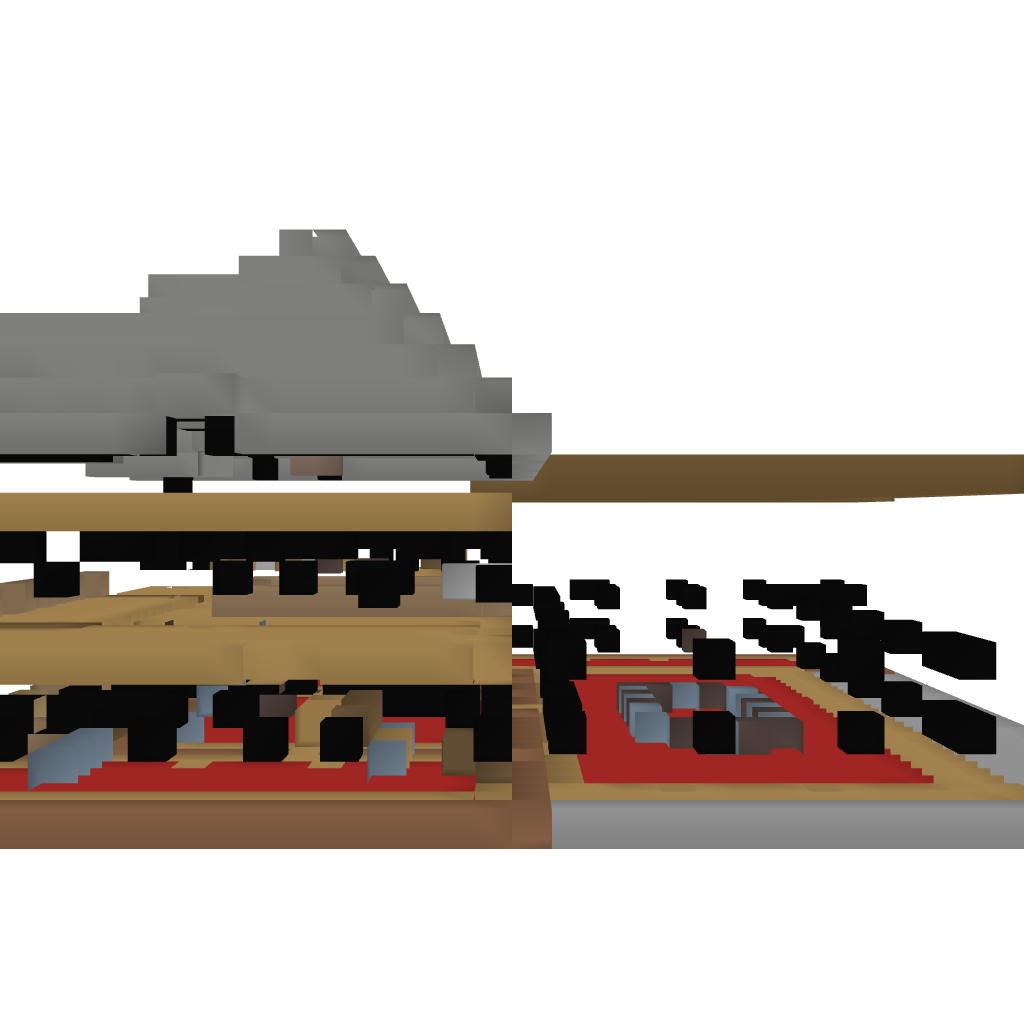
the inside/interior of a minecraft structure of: Modern Mansion